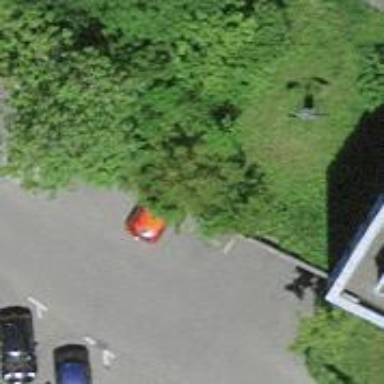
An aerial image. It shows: Outdoor car sharing amenity.